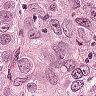
Metastatic tissue present: yes